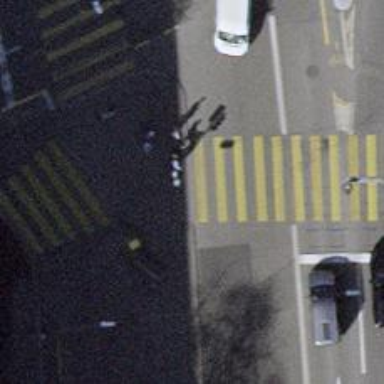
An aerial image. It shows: Kerb serving as barrier.